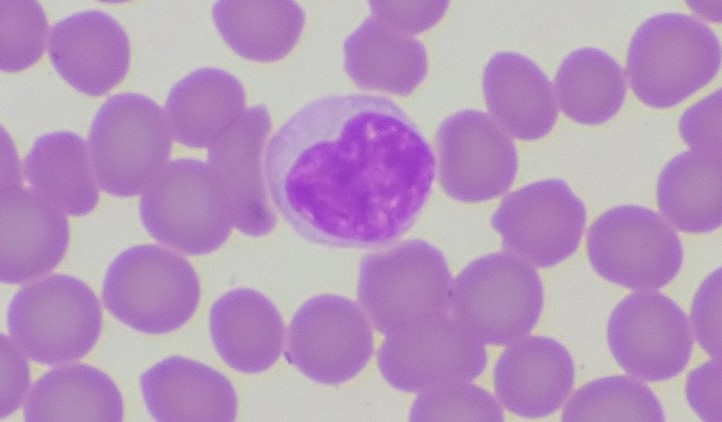
White blood cell type: Lymphocyte